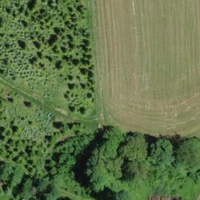
EUNIS habitat code: 52
Species observed at this site:
Urtica dioica
Lamium galeobdolon